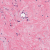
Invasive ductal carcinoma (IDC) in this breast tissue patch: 0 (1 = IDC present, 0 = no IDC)